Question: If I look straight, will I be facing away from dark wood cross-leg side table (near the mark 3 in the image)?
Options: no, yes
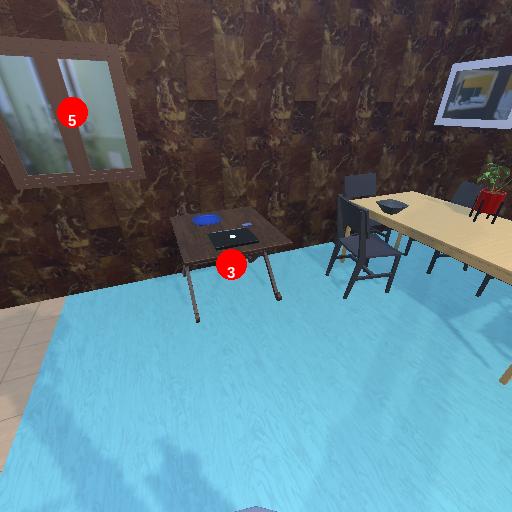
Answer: no